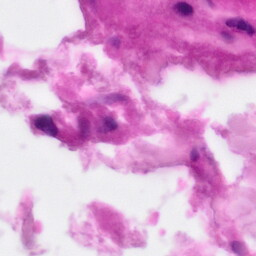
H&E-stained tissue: Pancreatic